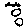
Label: circle